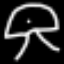
Label: mushroom